Question: '''
IF(AND(H$2>=$B2,H$2<=$C2),"X","")
'''
Works for and , but it does for shift check the image (highlighted in yellow cell)

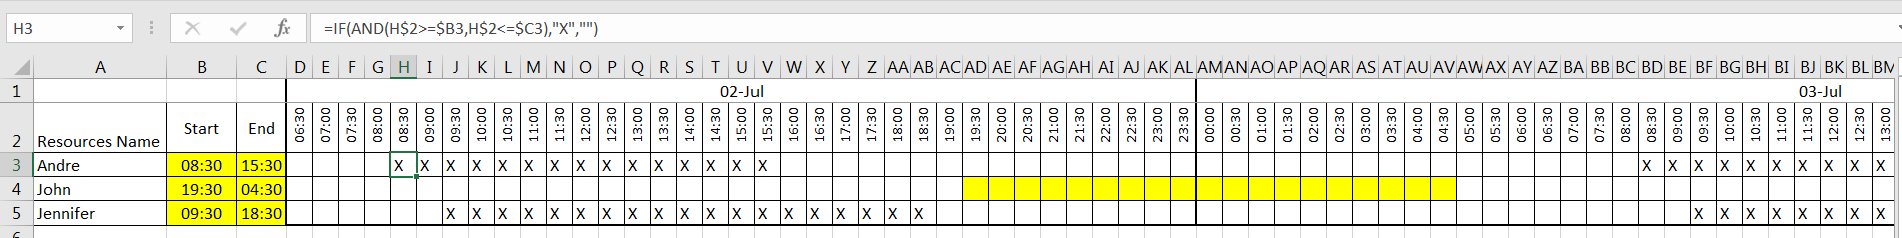
Answer: A "simple" solution would be to check if 'start' is bigger than 'end'. In that case, you will need to check for
'''
time >= start OR time <= end
'''
Something like :
'''
=IF(
$B2<$C2;
IF(AND(H$2>=$B2;H$2<=$C2);"X";"");
IF(OR( H$2>=$B2;H$2<=$C2);"X";"")
)
'''